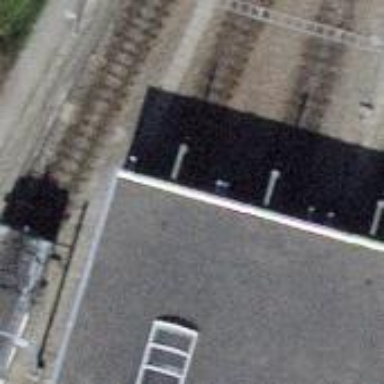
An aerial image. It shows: Narrow-gauge railway yard with electrified tracks using contact line.